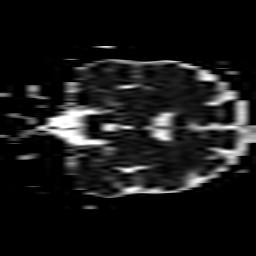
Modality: ADC
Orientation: coronal
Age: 62
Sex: male
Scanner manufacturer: philips
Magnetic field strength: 3 T
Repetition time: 4.268 s
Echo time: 0.06119 s